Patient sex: M
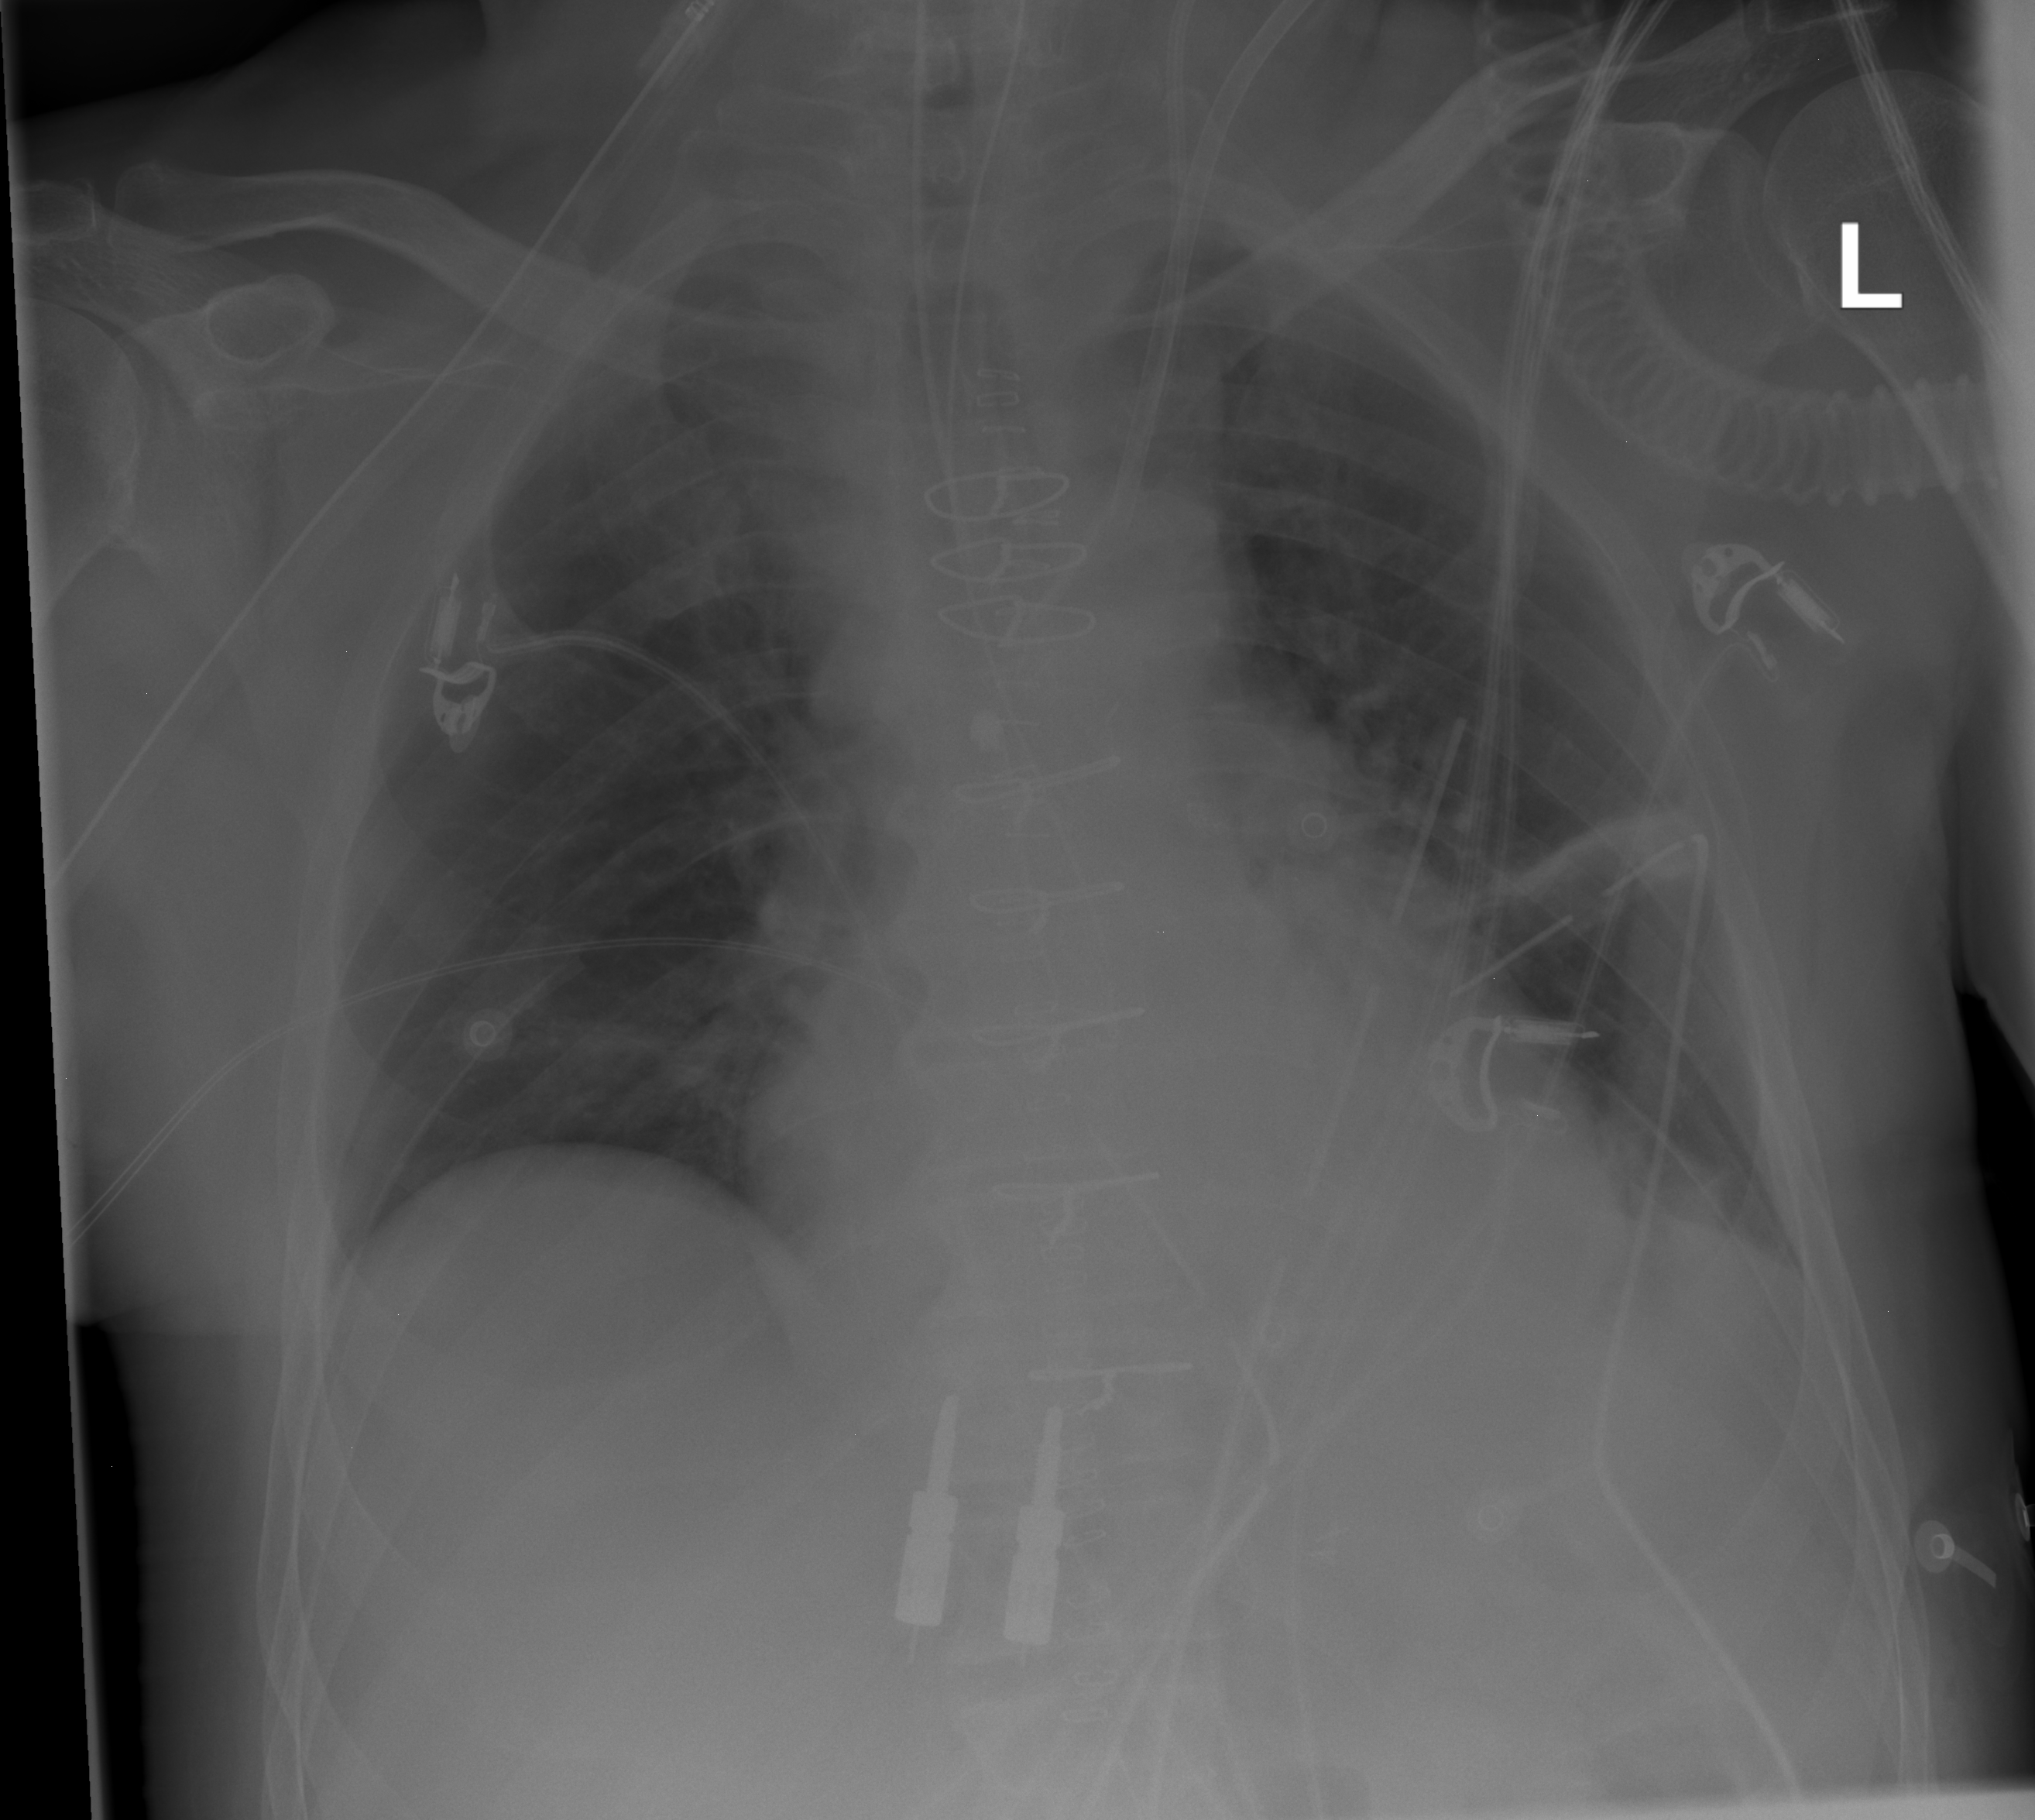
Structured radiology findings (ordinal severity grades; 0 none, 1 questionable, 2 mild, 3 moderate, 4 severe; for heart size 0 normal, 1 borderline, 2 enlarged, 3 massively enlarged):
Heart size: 2
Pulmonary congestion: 0
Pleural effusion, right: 0
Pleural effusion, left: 0
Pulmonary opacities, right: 0
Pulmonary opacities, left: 0
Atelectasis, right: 0
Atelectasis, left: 2